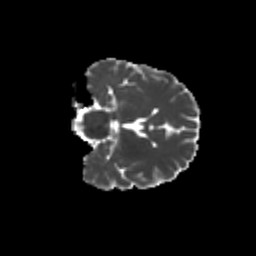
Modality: MD
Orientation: coronal
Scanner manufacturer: siemens
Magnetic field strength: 3 T
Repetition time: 9.2 s
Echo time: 0.084 s